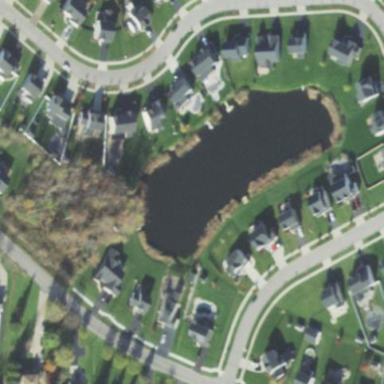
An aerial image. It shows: Pond with natural water.